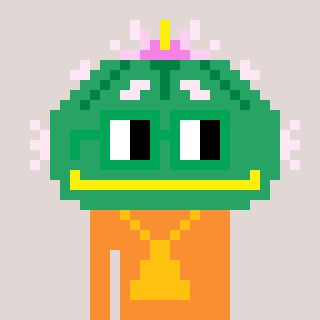
a pixel art character with square green glasses, a peyote-shaped head and a orange-colored body on a warm background